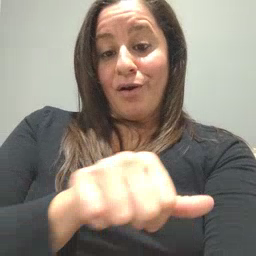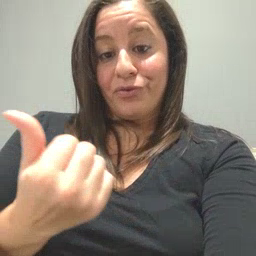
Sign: another